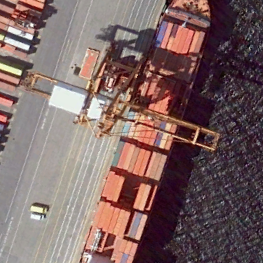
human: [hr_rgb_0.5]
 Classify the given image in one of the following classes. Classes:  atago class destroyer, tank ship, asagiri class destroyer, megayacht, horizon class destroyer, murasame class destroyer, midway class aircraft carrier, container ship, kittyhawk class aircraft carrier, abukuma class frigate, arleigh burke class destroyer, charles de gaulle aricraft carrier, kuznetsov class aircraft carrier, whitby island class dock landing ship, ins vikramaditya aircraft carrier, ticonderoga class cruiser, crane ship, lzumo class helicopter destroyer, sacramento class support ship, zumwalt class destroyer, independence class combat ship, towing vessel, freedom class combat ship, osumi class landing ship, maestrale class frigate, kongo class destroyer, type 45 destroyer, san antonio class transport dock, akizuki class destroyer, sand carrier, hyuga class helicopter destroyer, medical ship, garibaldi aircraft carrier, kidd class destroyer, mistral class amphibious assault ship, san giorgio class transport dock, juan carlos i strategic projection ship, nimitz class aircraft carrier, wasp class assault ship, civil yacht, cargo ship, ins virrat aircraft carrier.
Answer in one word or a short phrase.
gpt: Container ship